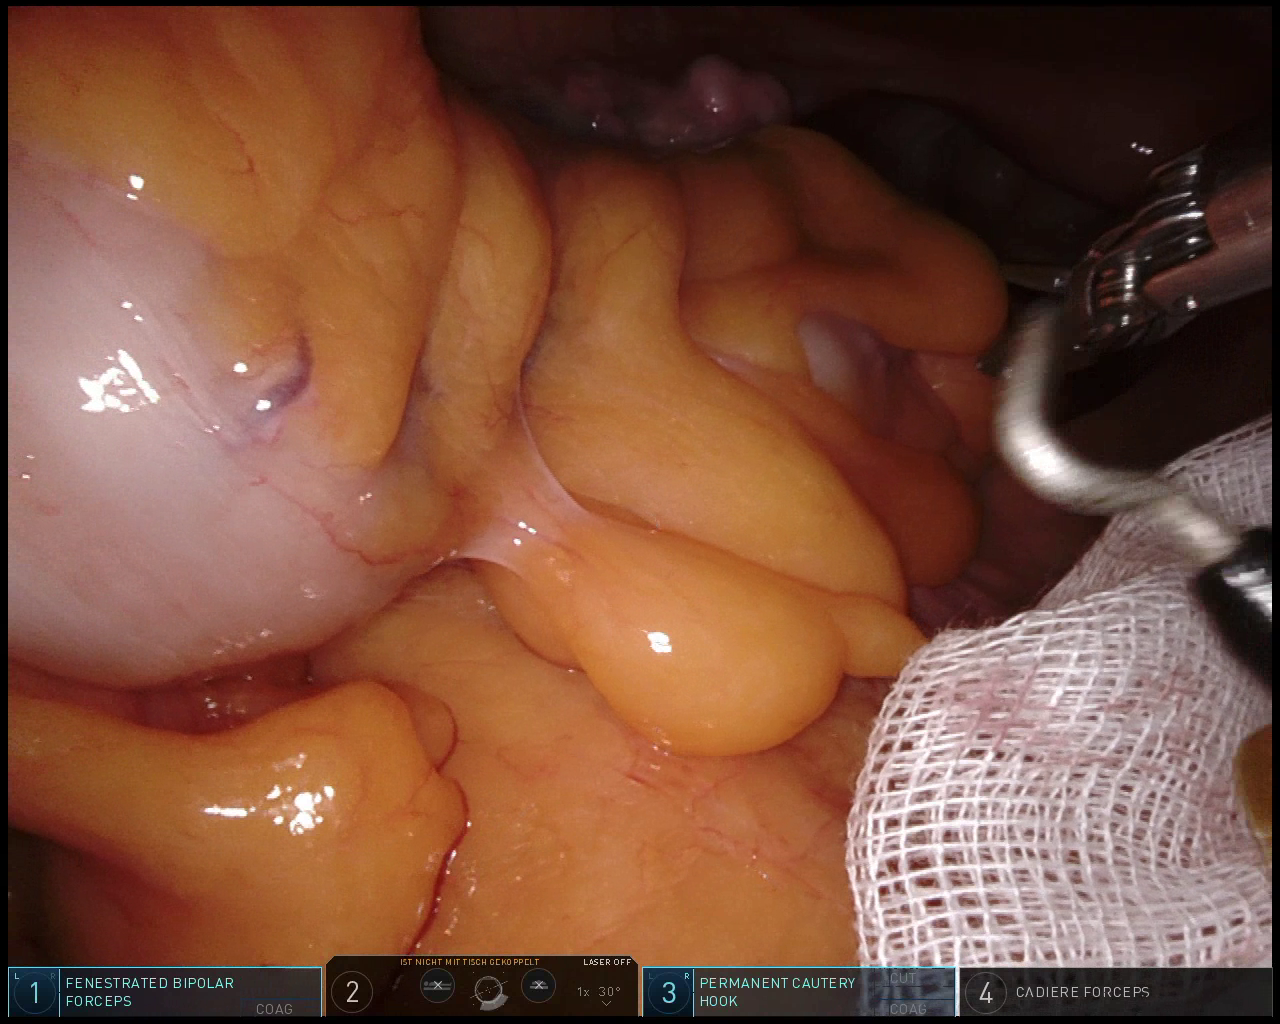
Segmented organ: colon
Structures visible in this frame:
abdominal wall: yes
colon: yes
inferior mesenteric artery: no
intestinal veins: no
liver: no
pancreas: no
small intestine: no
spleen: no
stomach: no
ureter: no
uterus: yes
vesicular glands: no